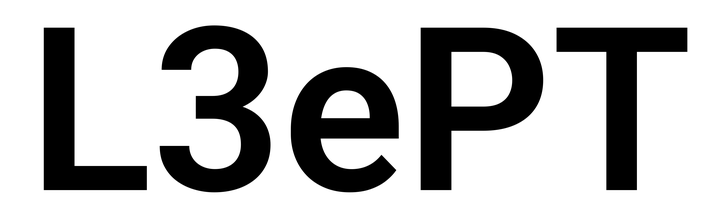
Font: Roboto_SemiBold